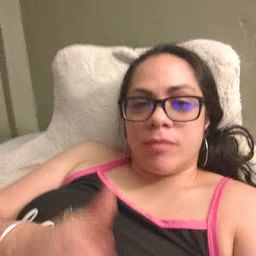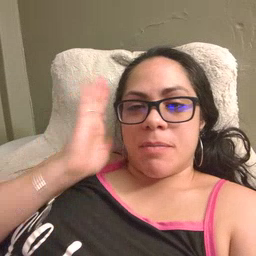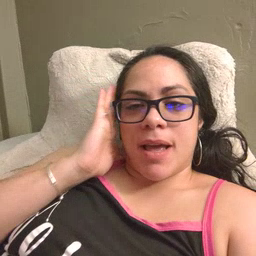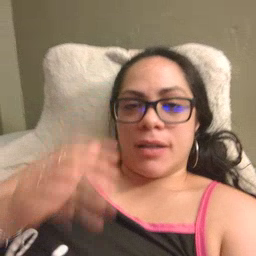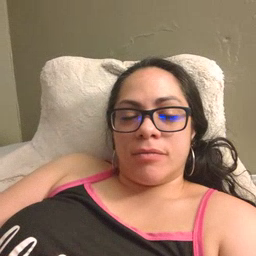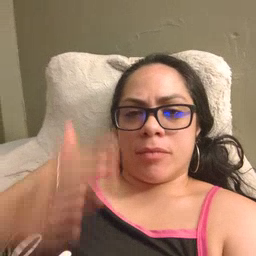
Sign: bed